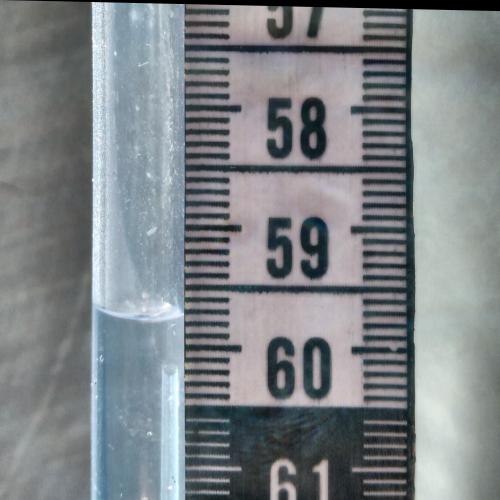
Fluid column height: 59.7 cm